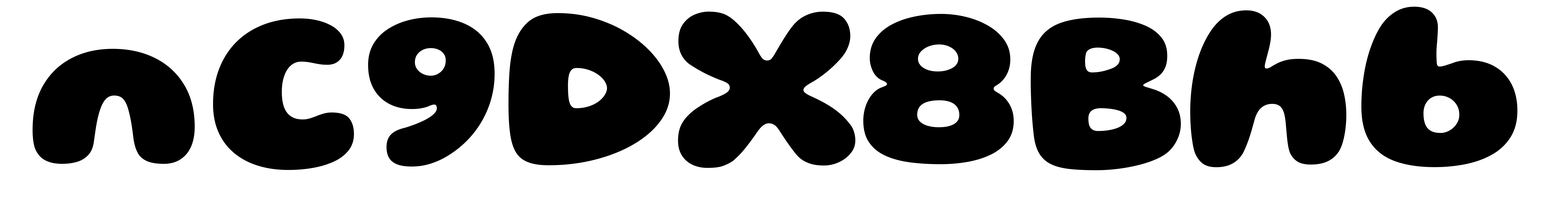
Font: Gluten_ExtraBold